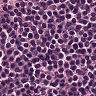
Metastatic tissue present: no